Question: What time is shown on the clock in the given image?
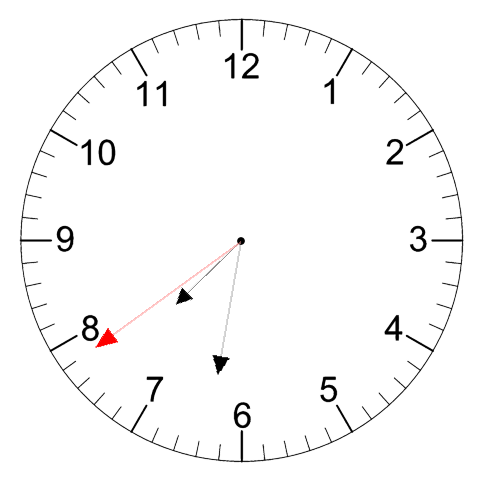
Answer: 07:31:39